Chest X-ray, PA view. Patient: 85 years old, sex F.
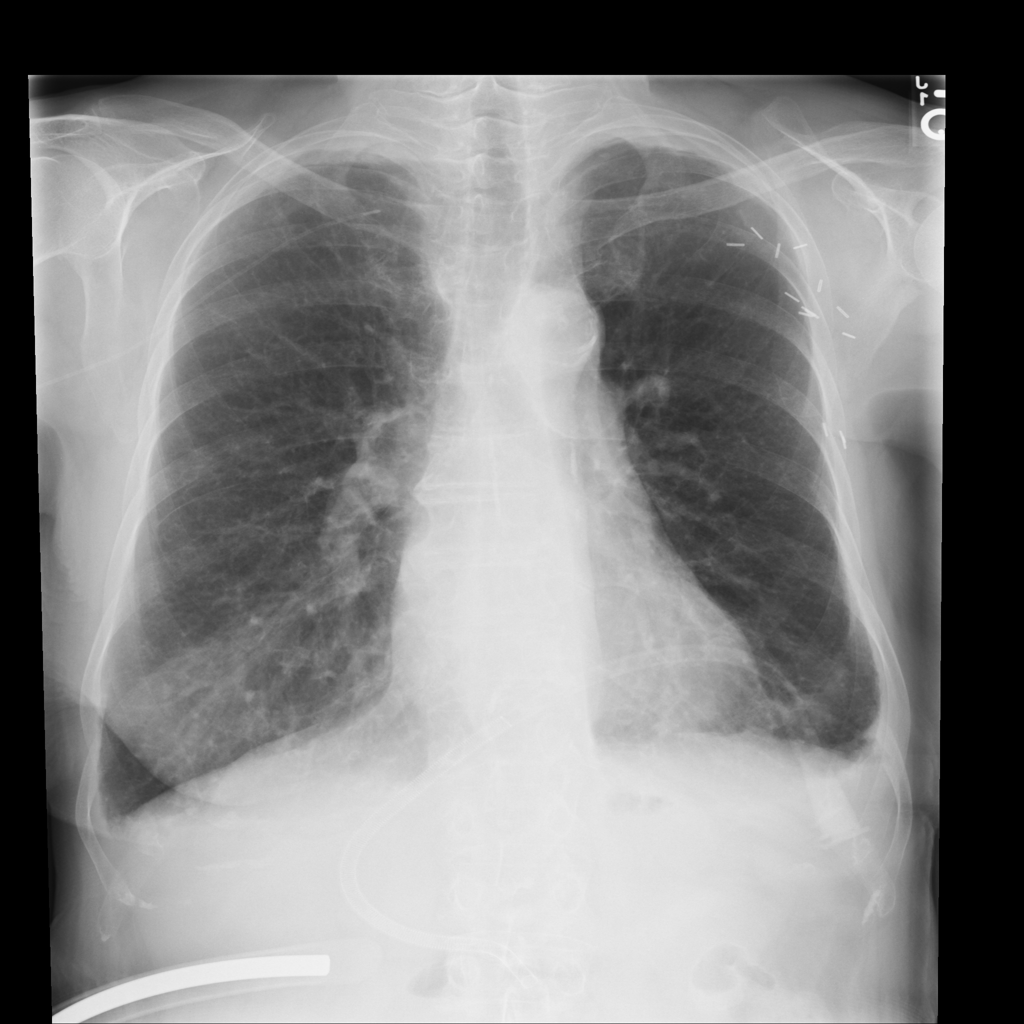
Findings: Effusion